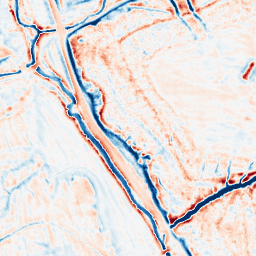
Category: edge_preserving
Decomposition family: bilateral
Decomposition parameters: d: 15
sigma_color: 50
sigma_space: 50
Upsampling method: sinc_hamming
Upsampling parameters: scale: 8
kernel_size: 16
Upsampling scale: 8